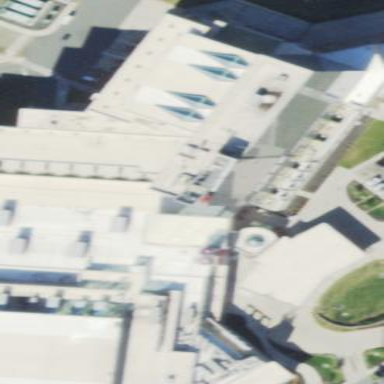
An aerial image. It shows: Building designated as casino.